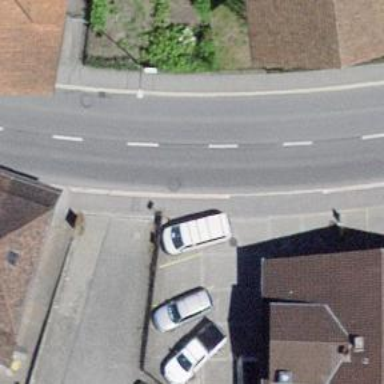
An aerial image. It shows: Parking area with surface.